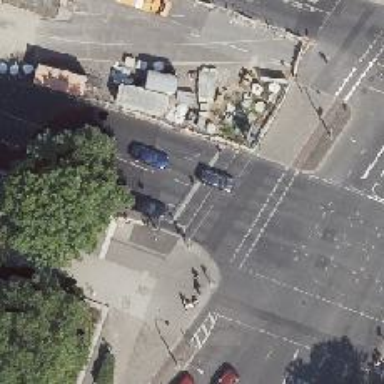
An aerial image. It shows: Road with traffic signals.